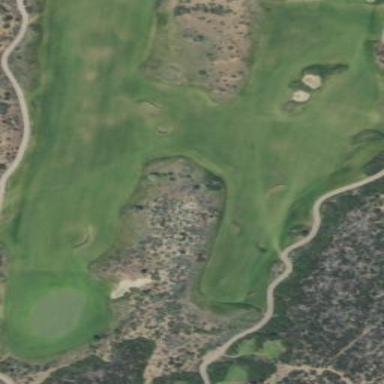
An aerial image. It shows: Scenic golf fairway.